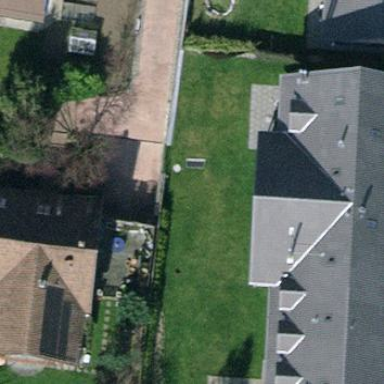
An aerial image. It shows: Detached building with tiled roof.